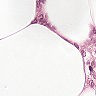
Metastatic tissue present: no